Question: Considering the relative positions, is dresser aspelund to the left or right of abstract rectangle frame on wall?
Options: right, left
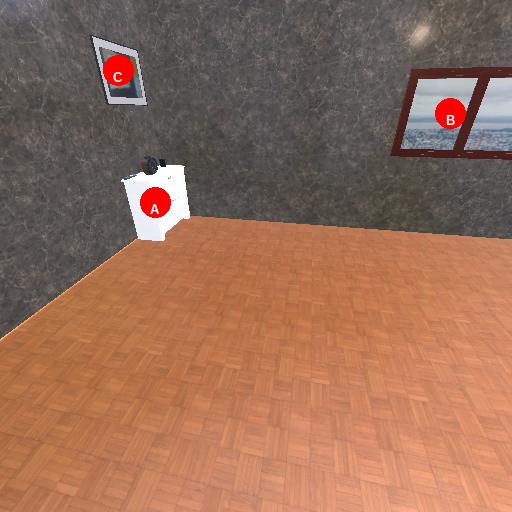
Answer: right